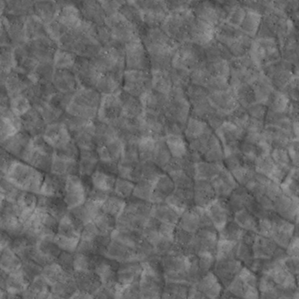
Label: non_frost